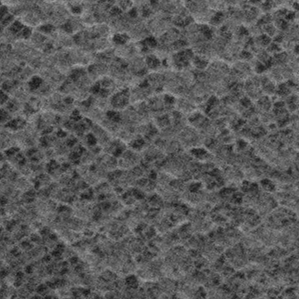
Label: frost